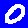
Digit: 0